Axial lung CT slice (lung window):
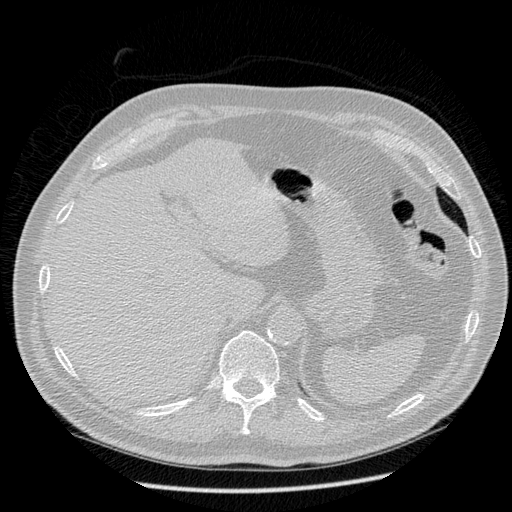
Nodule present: no